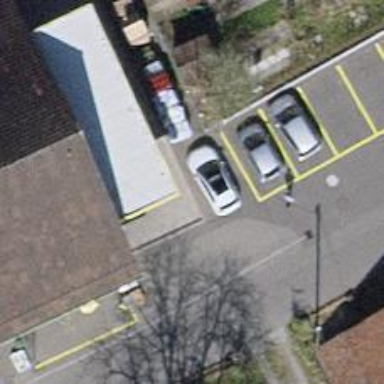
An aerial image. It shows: Fuel station.